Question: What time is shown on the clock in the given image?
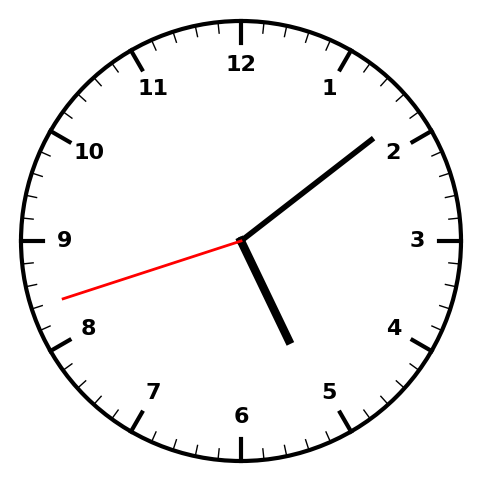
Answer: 05:08:42